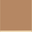
Piece: xx